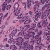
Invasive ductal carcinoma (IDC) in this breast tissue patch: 1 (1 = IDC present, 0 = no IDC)